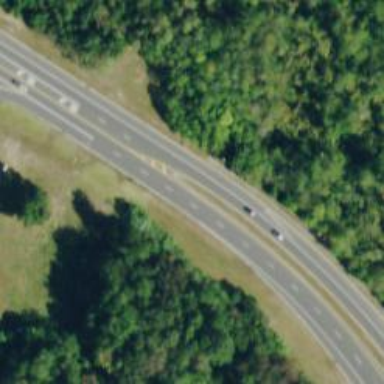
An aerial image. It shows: Asphalt road classified as trunk highway.